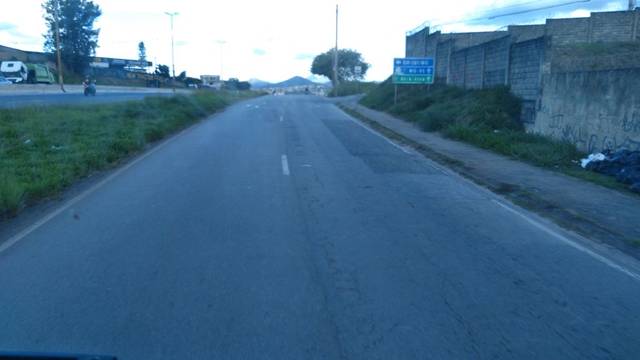
Region: Brazil
Coordinates: -19.859, -43.915